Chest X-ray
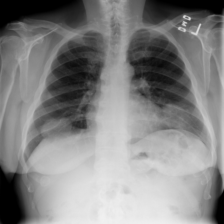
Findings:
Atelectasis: negative
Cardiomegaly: negative
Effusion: negative
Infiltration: negative
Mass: positive
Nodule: negative
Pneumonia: negative
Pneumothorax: negative
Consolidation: negative
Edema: negative
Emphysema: negative
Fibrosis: negative
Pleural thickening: negative
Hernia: negative